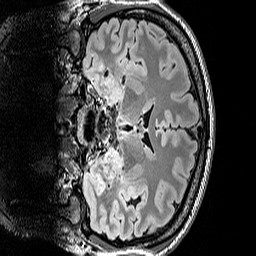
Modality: FLAIR
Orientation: coronal
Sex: male
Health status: ill
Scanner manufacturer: siemens
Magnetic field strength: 3 T
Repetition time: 5 s
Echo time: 0.388 s